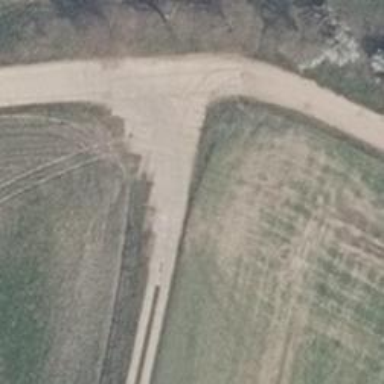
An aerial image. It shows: Concrete track with grade 2 tracktype.